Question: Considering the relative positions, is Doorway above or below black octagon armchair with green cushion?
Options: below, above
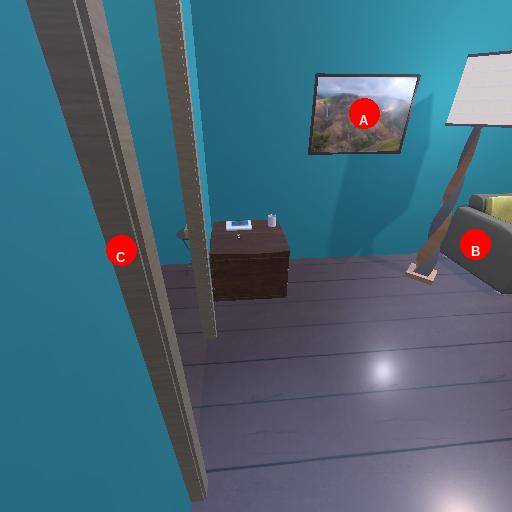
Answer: below